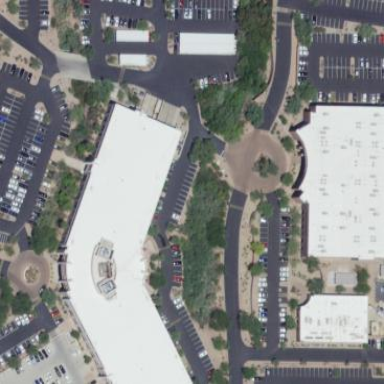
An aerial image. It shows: Office building.